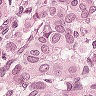
Metastatic tissue present: yes